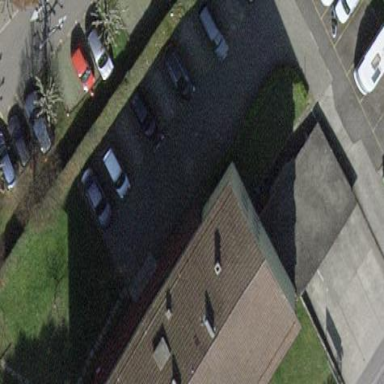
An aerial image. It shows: Parking lane area.